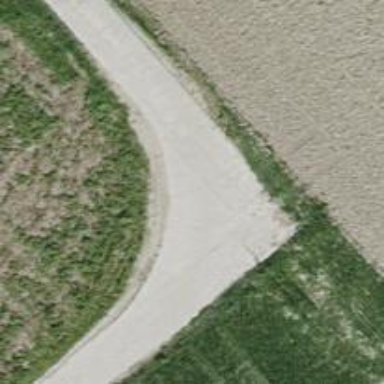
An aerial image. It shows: Track with grade 1 quality.